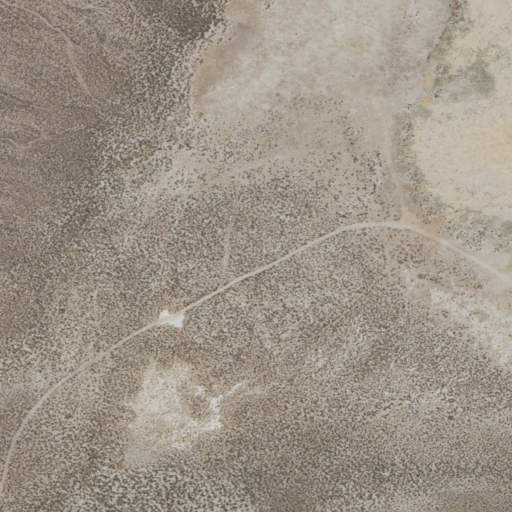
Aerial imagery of valley in Nevada named Alkali Valley containing shrub, woody wetlands, grassland, and herbaceous wetlands